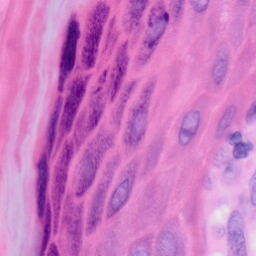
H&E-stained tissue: Skin